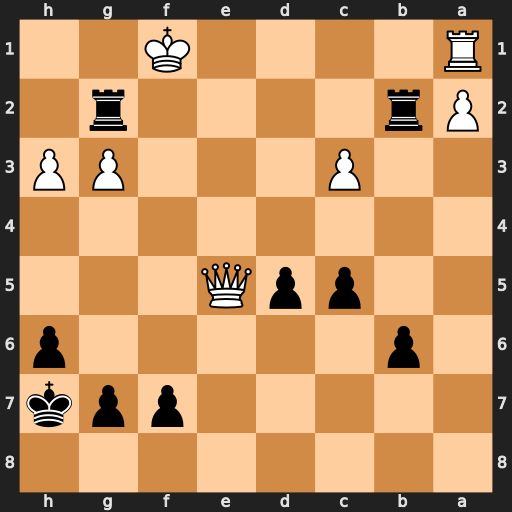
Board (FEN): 8/5ppk/1p5p/2ppQ3/8/2P3PP/Pr4r1/R4K2
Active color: b
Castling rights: -
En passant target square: -
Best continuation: Rbf2+ Ke1 Rf6 Qxd5 Rg1+ Ke2 Rxa1